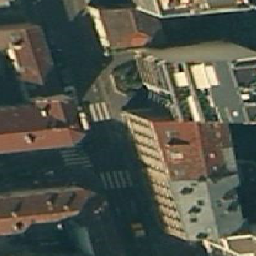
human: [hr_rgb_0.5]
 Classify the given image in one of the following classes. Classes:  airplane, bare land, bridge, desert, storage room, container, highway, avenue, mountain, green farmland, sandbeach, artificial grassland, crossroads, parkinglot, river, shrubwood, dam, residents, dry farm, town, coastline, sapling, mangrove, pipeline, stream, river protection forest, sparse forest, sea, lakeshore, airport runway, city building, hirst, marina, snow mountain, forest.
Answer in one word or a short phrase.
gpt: city building